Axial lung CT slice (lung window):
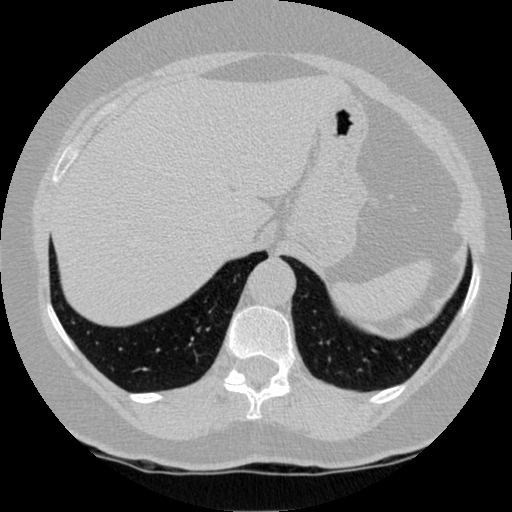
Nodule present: no